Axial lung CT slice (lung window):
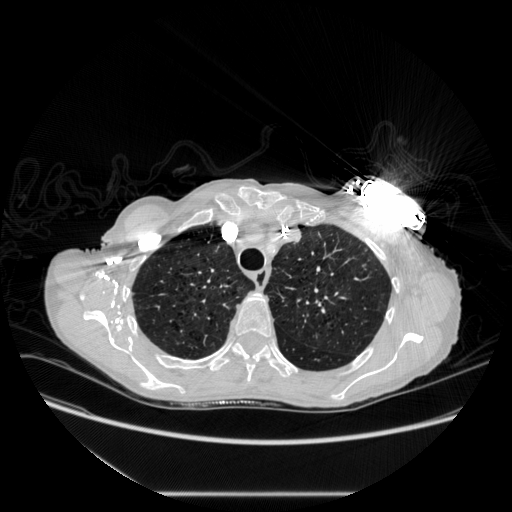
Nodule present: no